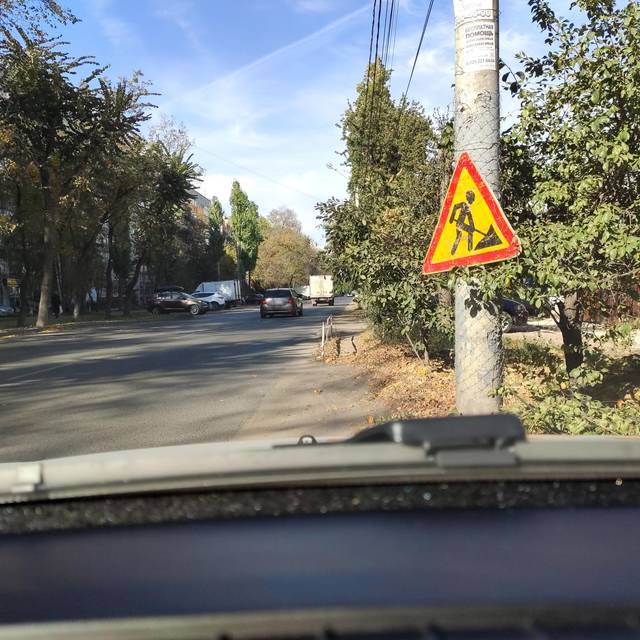
Region: Russia
Coordinates: 51.635, 39.189